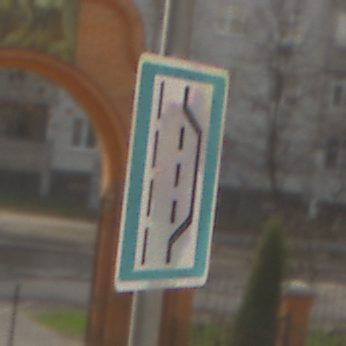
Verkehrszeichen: NothalteUndPannenbucht
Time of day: MorningAfternoon
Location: Outdoor (Urban)
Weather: PartlyCloudy
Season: NotSpecified
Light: Natural